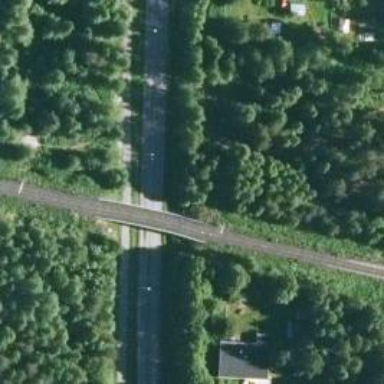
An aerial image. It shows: Bridge with railway tracks. The electrified line has continuous contact line.